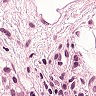
Metastatic tissue present: no